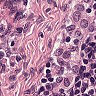
Metastatic tissue present: no